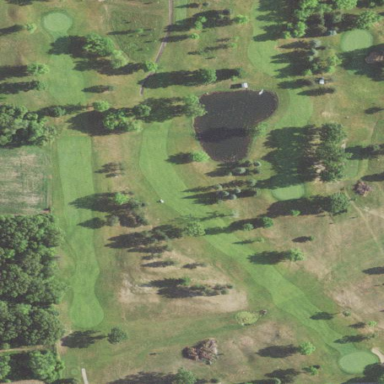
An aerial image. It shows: Grassy area designated as golf fairway.